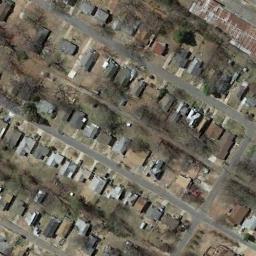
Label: medium_residential